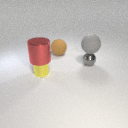
large gray rubber sphere above small gray metal sphere